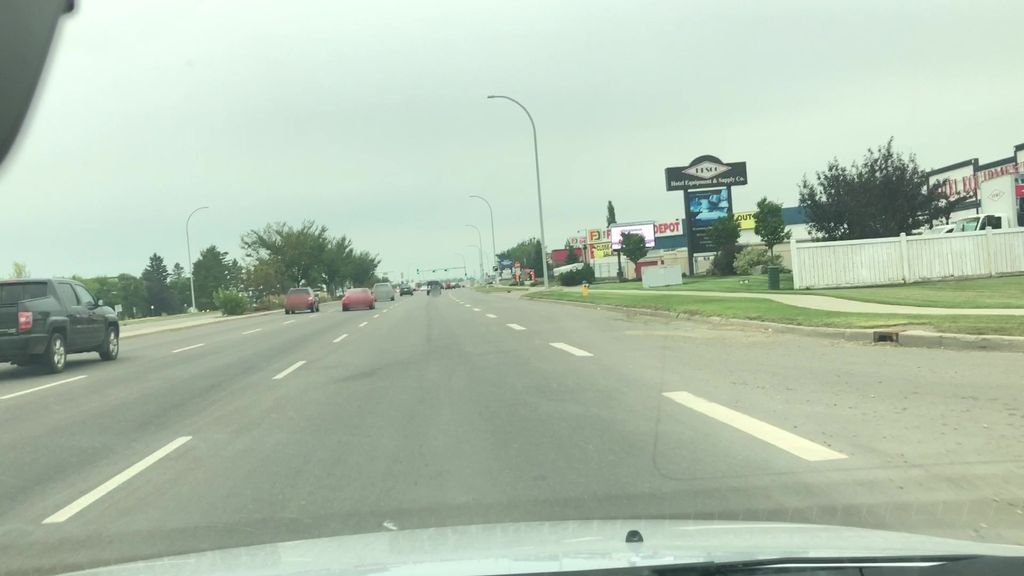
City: edmonton